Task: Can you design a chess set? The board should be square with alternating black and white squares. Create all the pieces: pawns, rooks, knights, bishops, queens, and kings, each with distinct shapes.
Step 2216:
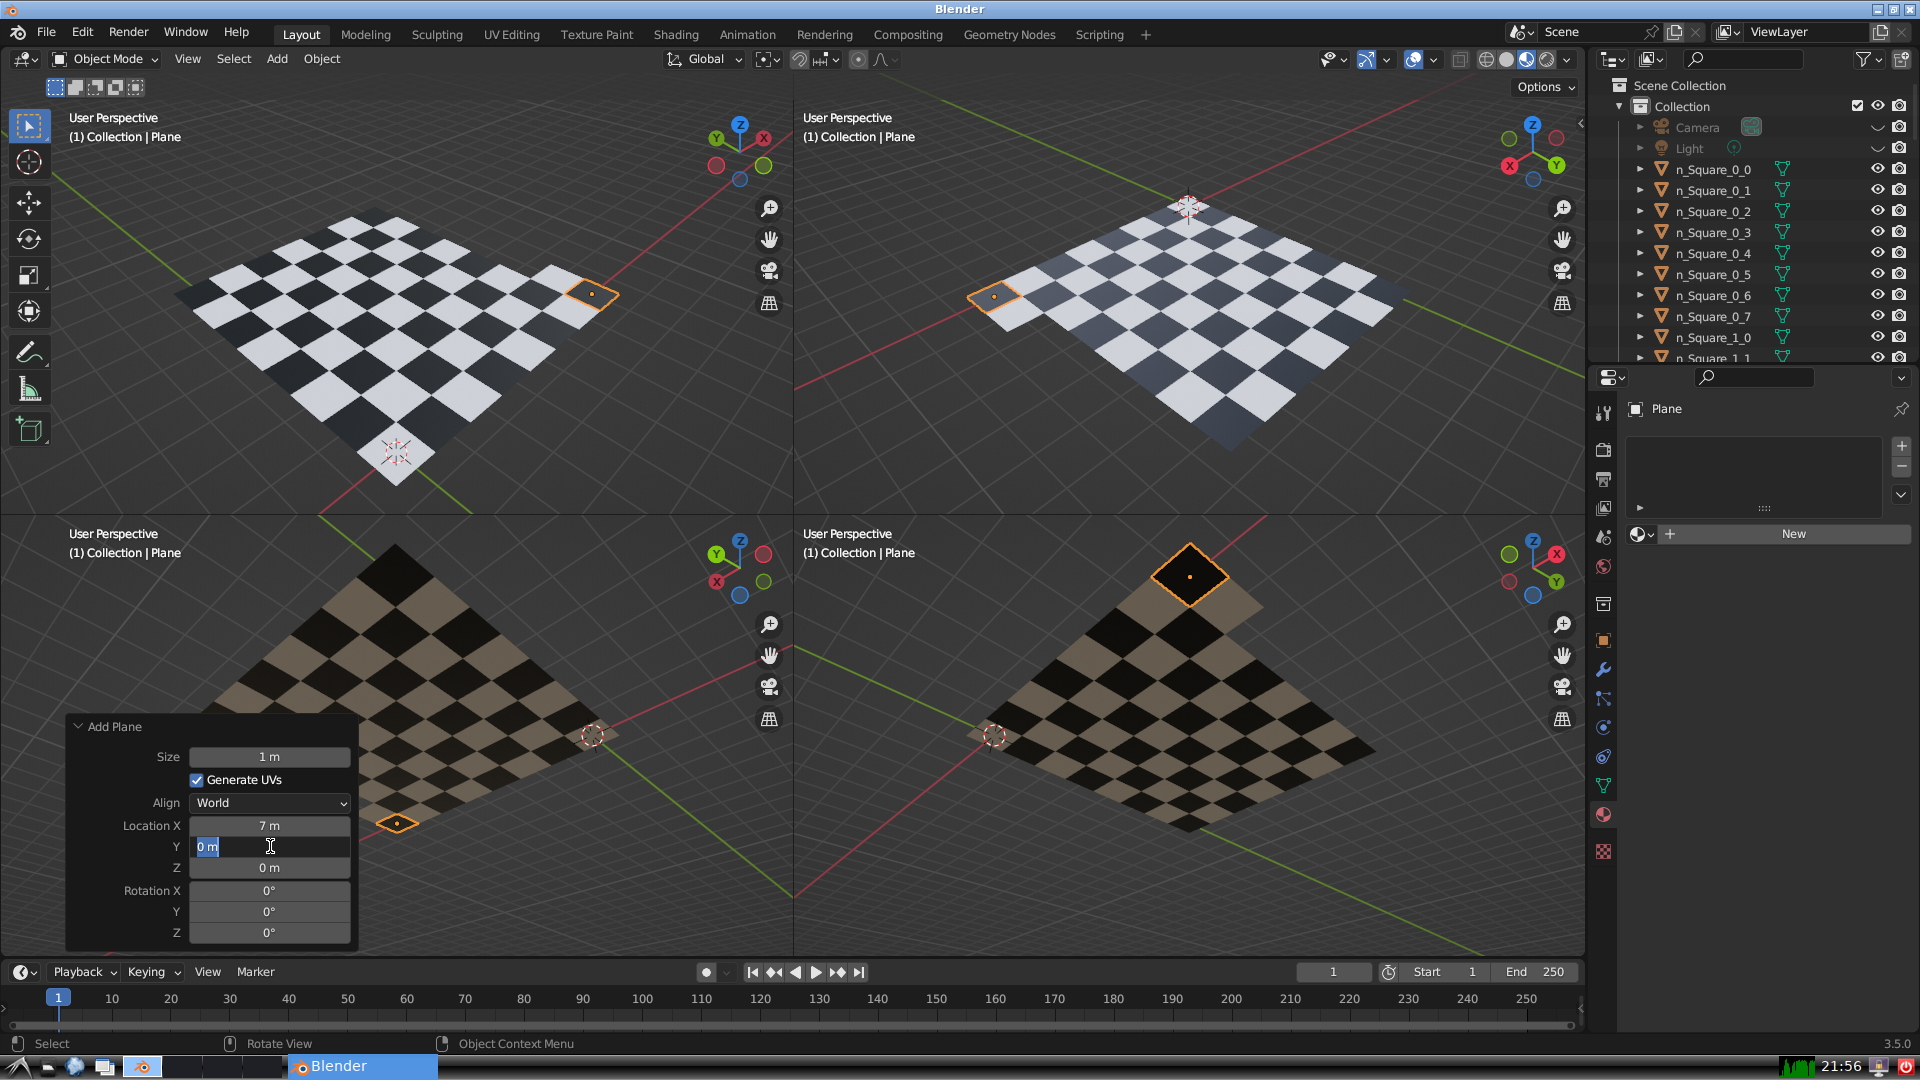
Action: input_text: 2.0